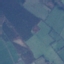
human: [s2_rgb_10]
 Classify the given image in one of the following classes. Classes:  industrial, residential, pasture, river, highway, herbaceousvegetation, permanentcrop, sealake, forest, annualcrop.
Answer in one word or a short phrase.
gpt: Pasture